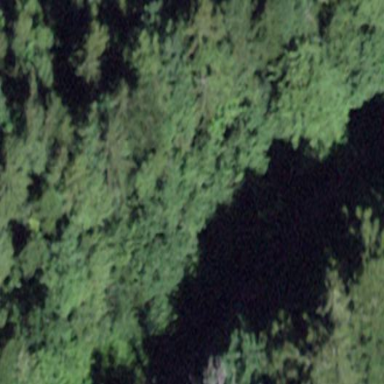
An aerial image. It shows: Forest area.